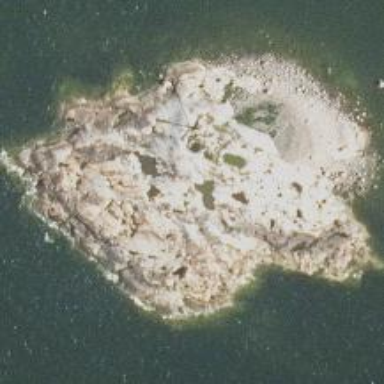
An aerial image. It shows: Military islet with natural coastline.